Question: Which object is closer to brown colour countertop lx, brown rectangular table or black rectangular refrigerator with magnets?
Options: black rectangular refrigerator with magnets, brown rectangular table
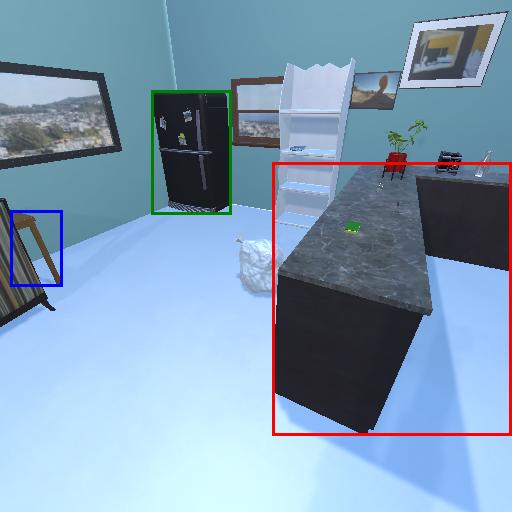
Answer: black rectangular refrigerator with magnets